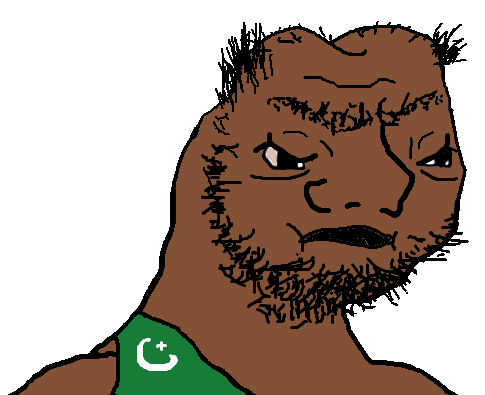
Label: 5_Grug